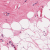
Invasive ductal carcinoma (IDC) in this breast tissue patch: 0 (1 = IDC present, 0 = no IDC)